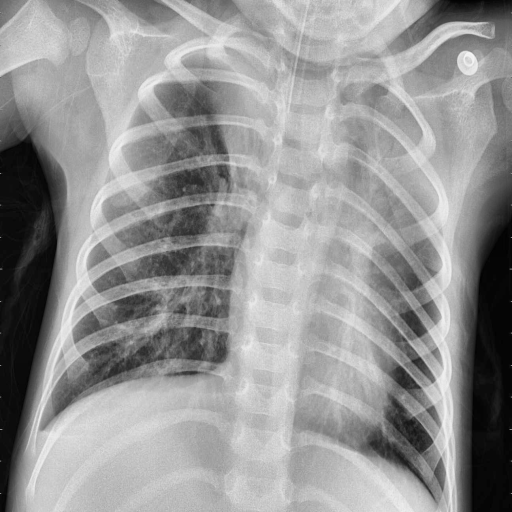
Finding: PNEUMONIA